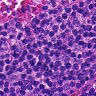
Metastatic tissue present: no